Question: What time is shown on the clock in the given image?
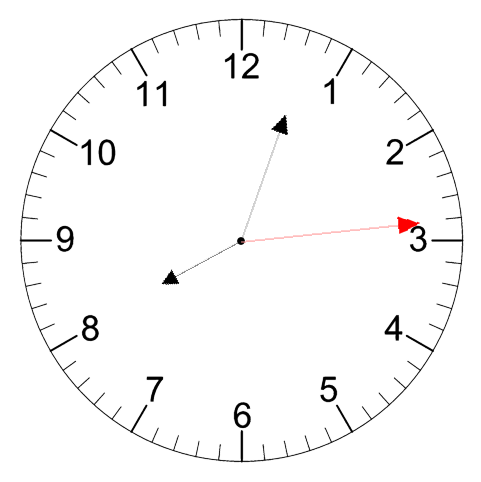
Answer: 08:03:14